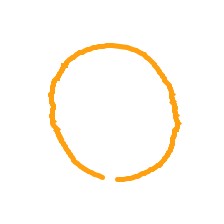
Shape: circle